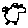
Label: bird